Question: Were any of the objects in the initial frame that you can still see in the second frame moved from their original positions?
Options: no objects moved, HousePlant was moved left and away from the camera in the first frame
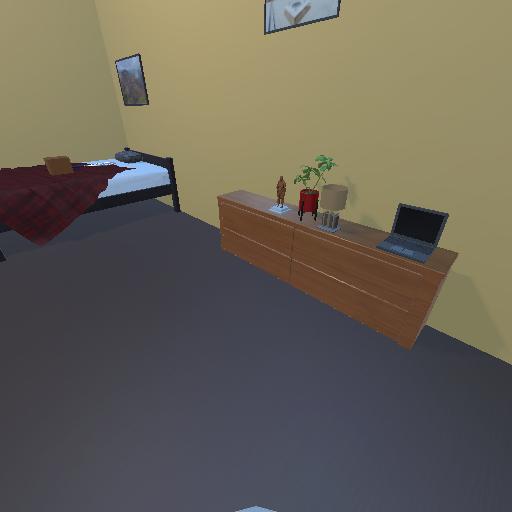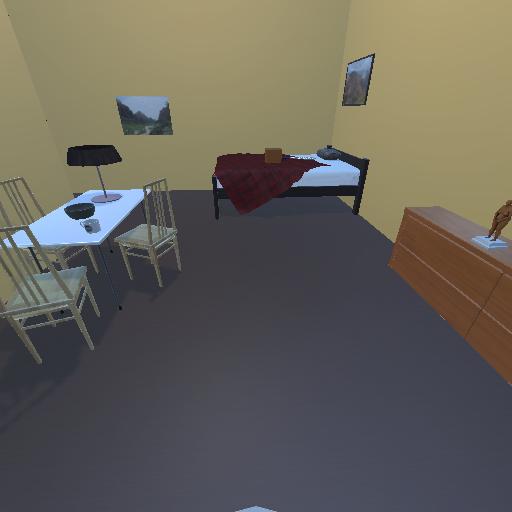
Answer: no objects moved